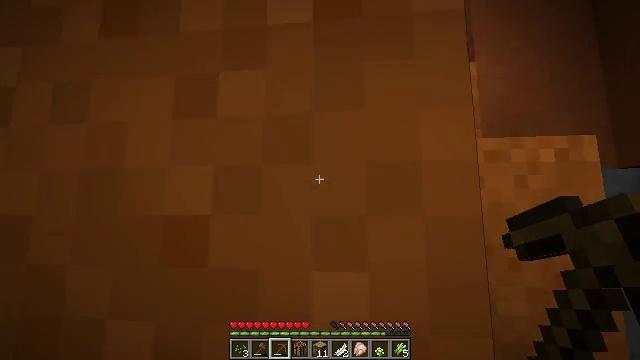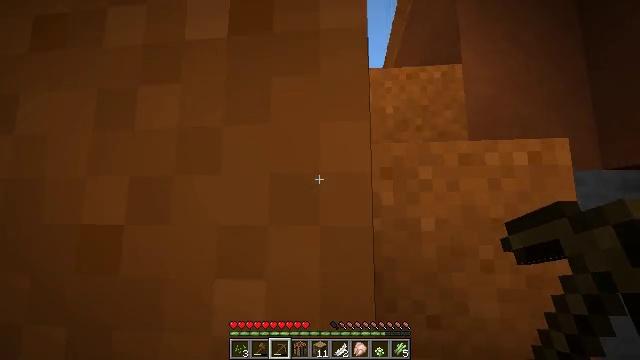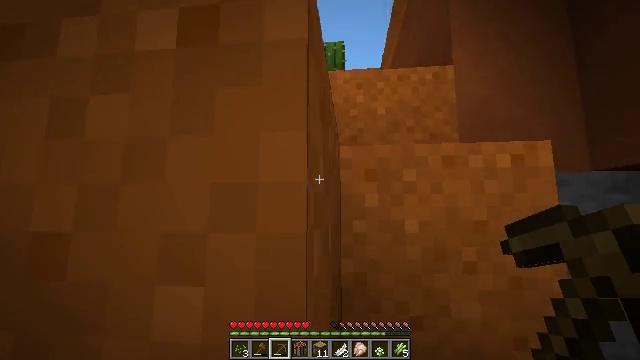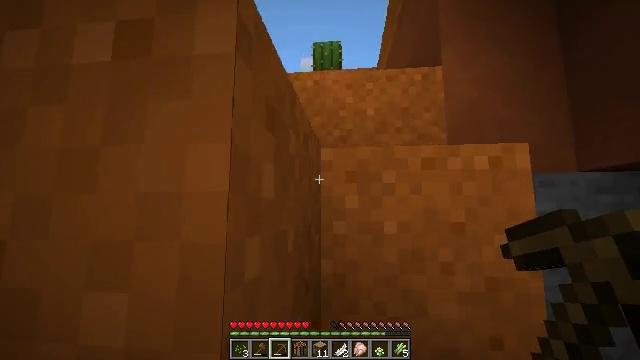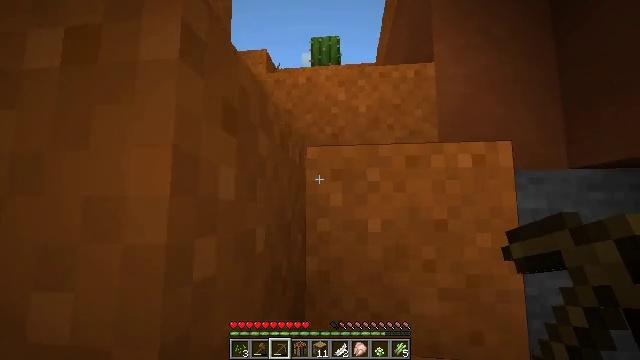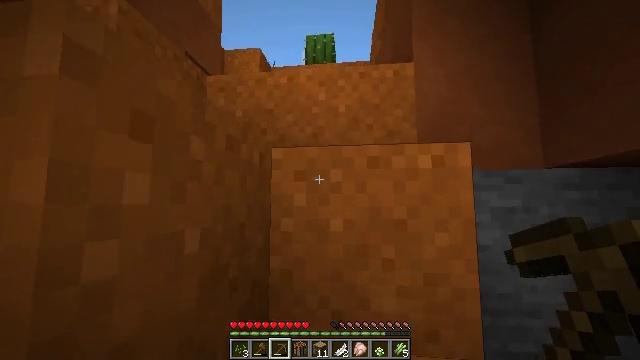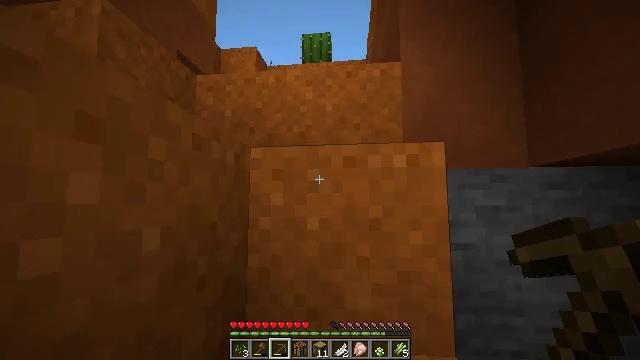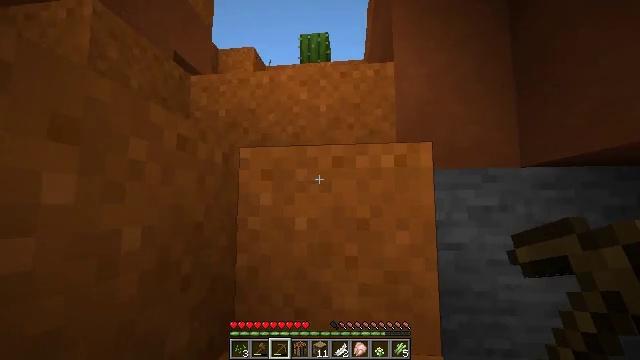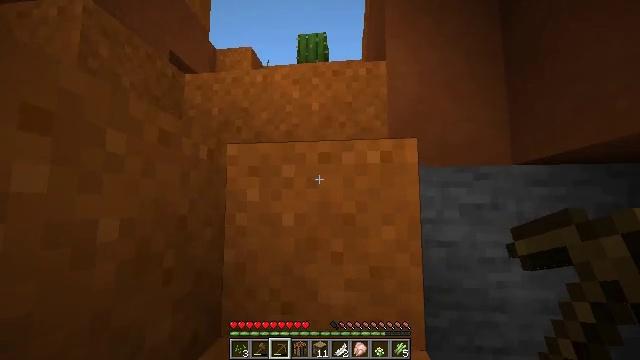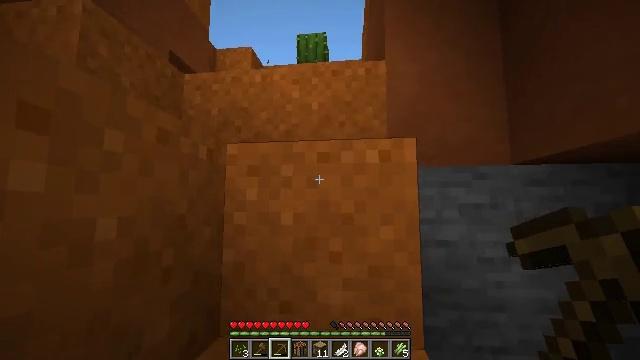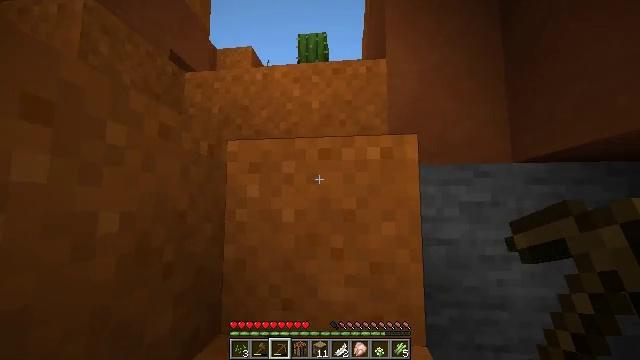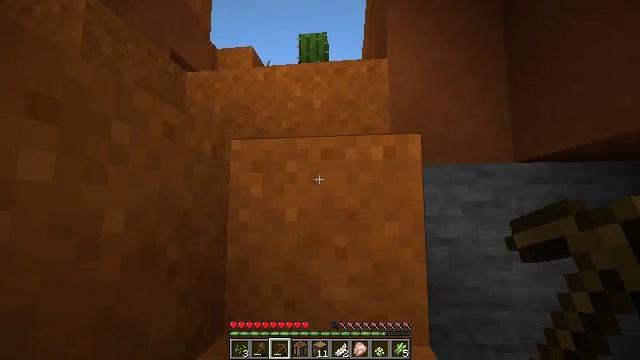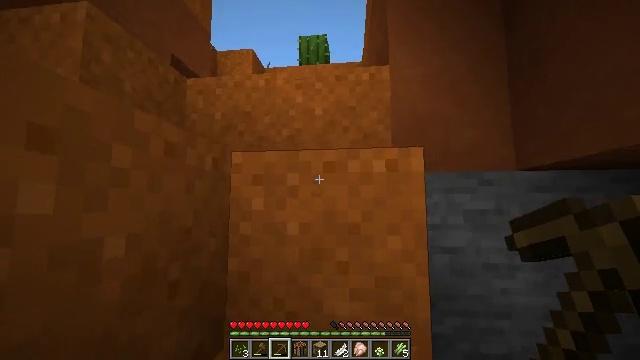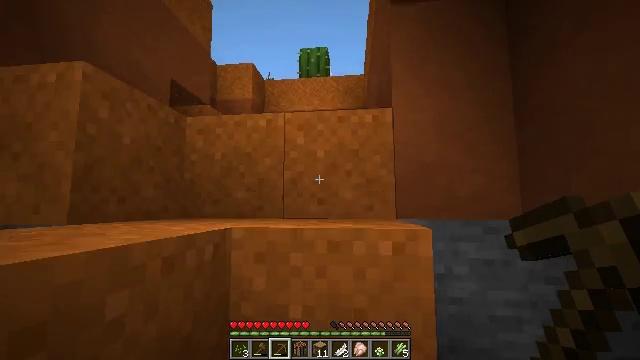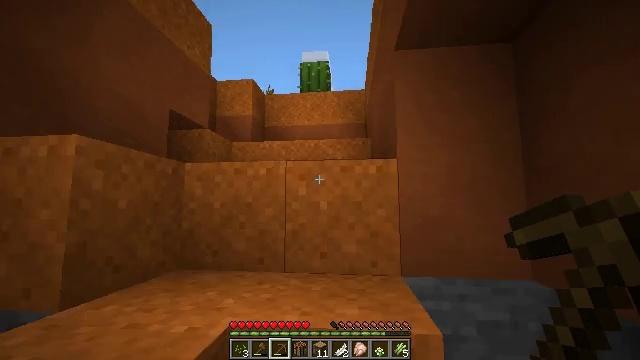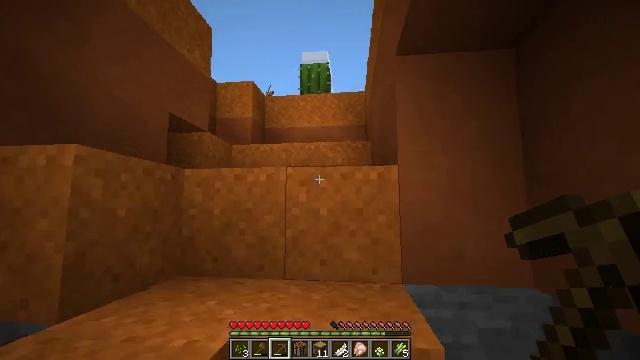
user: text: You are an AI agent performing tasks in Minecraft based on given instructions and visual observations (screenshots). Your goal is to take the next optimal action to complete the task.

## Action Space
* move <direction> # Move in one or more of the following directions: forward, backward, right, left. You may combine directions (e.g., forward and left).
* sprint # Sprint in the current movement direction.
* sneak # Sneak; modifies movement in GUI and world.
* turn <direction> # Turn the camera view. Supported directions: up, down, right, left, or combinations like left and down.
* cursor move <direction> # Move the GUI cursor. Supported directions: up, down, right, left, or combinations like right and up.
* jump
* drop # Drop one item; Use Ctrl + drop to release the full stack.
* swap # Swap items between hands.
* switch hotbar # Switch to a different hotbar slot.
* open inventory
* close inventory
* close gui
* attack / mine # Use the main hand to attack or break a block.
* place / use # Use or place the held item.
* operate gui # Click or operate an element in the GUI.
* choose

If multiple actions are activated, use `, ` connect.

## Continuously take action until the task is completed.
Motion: motion action
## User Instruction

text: Gather red sand by digging.
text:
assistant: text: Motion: move forward and move right
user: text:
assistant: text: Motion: move forward and move right
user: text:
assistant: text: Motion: move forward and move right
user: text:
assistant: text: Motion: move forward and move right
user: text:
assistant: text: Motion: move forward and move right
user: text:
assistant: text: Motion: move forward and move right
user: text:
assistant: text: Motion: move forward
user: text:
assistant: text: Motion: move forward
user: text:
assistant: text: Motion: move forward
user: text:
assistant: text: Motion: move forward
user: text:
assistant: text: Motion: move forward
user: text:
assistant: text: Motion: move forward, jump
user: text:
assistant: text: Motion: move forward, jump
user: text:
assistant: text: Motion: move forward, jump
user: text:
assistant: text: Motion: move forward, jump
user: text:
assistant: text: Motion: move forward
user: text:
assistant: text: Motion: move forward
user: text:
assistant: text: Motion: move forward
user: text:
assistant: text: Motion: move forward
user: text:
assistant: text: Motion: move forward
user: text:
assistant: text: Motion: move forward
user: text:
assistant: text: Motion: move forward, turn left, jump
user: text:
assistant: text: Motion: move forward, turn left, jump
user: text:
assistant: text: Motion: move forward, turn left, jump
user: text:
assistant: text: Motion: move forward
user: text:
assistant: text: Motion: move forward
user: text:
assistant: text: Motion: move forward
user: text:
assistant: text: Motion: move forward, turn left and down
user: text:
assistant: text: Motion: move forward
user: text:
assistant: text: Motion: move forward, turn down